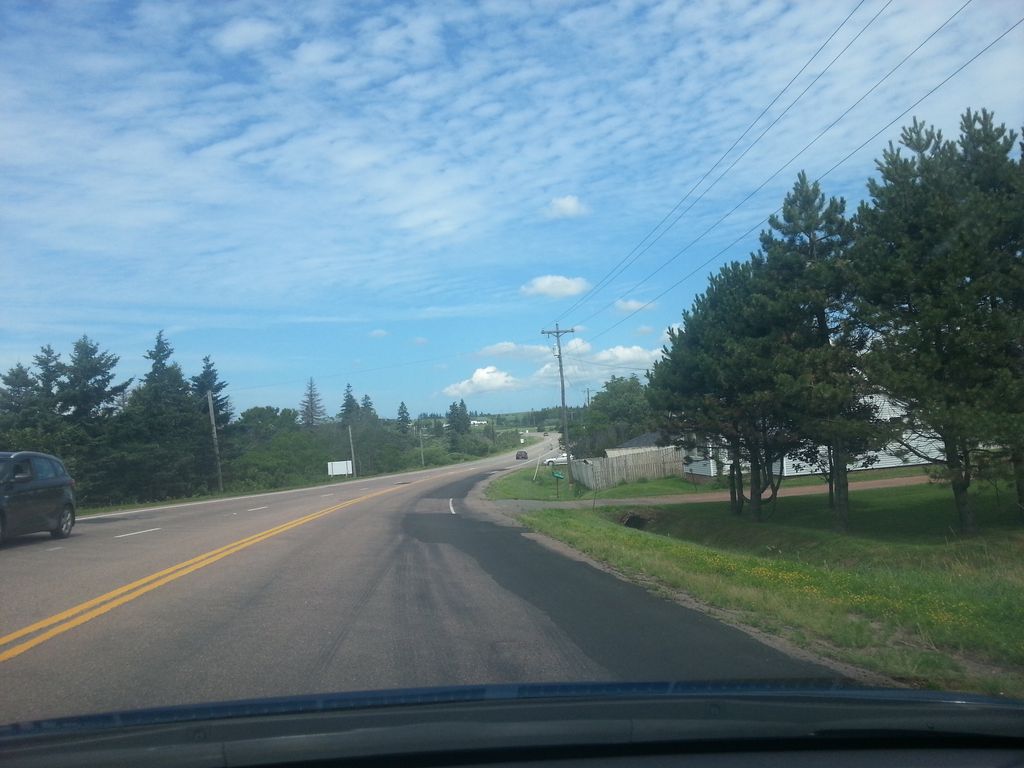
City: charlottetown